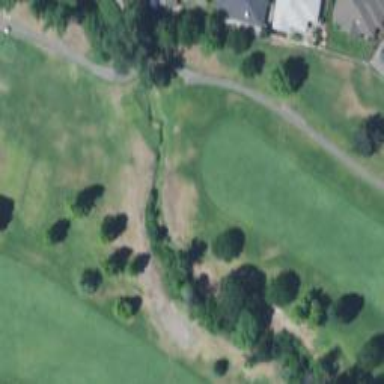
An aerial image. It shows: View of golf hole.